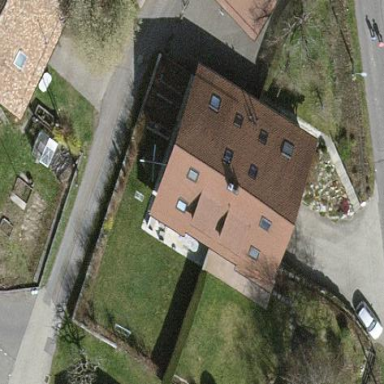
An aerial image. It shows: Simple house.